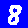
Digit: 8